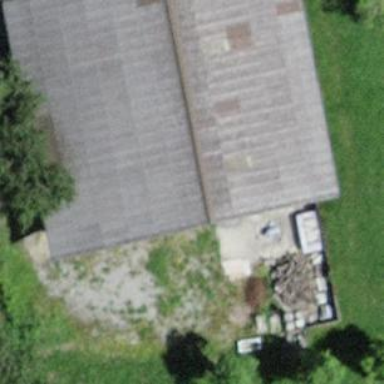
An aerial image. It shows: Barn.